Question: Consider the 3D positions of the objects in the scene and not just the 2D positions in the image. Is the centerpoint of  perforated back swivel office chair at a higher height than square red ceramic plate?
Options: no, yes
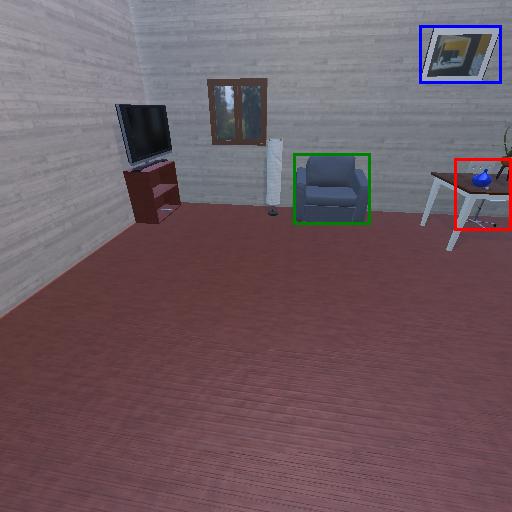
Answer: no